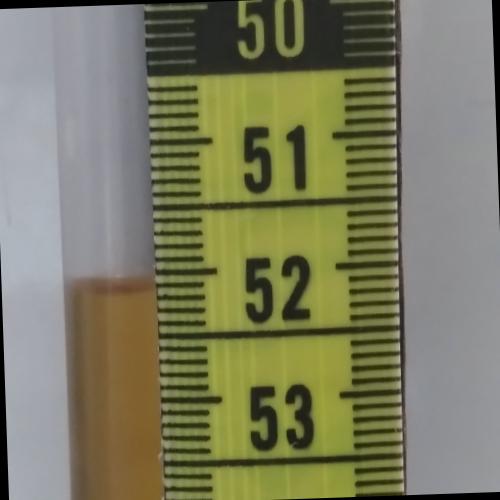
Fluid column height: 52.1 cm